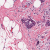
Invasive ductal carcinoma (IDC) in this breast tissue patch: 1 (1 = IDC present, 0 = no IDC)